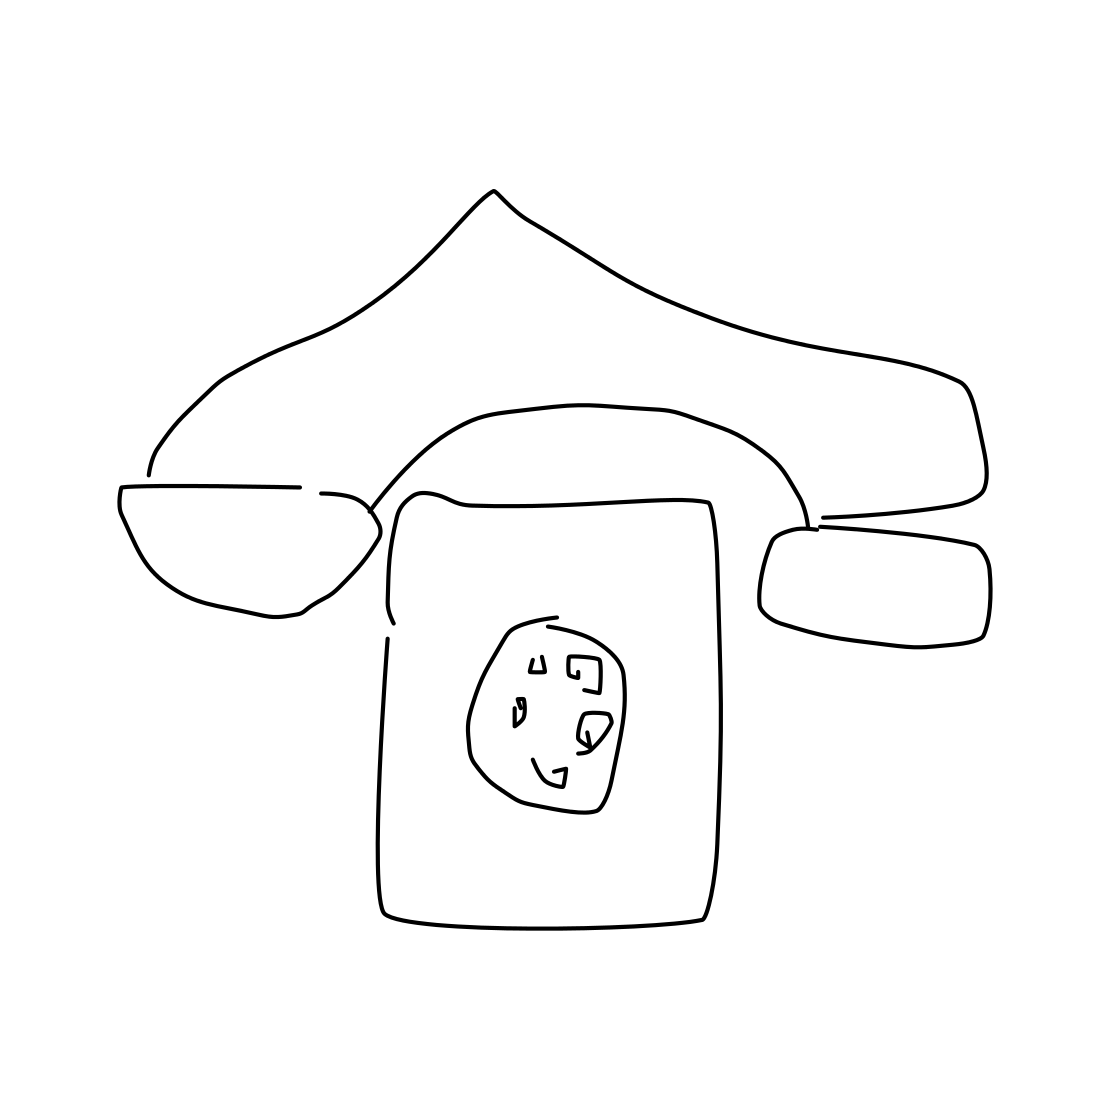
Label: telephone